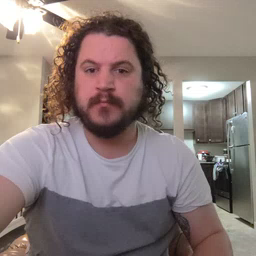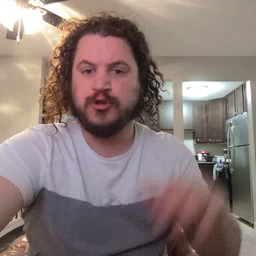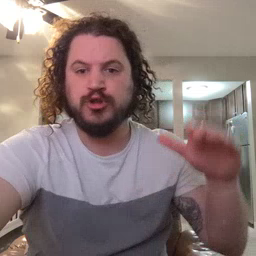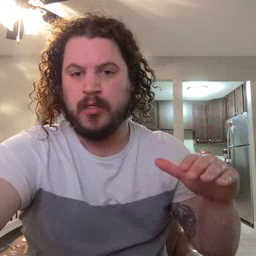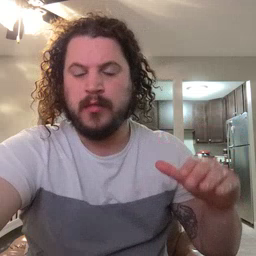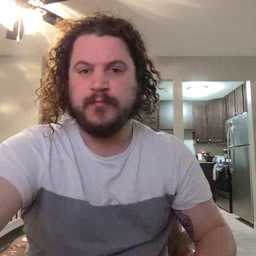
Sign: child